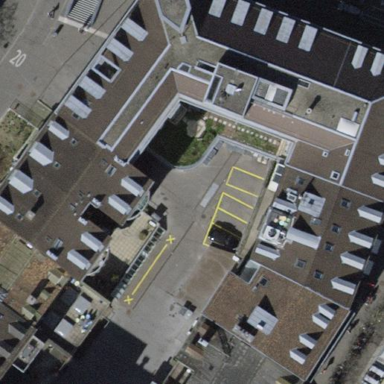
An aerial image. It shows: Office building with unique quadruple saltbox roof shape.